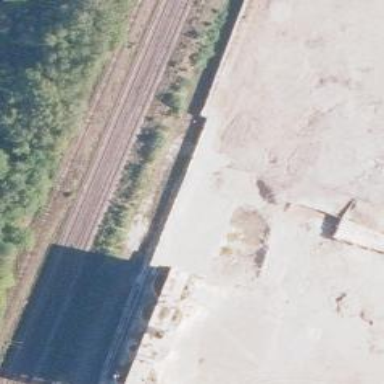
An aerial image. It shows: Disused railway spur service.